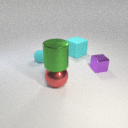
small cyan rubber sphere behind large red metal sphere